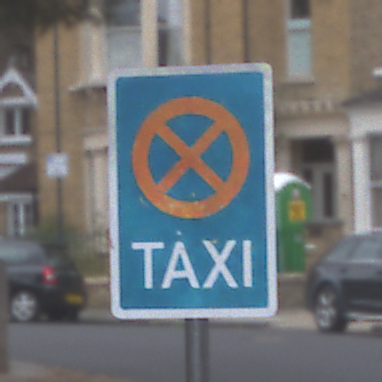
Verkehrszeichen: Taxenstand
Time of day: MorningAfternoon
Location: Outdoor (Urban)
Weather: Overcast
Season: NotSpecified
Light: Natural